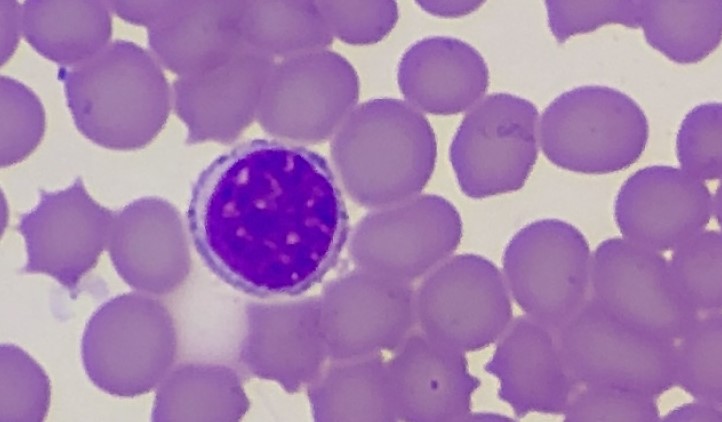
White blood cell type: Lymphocyte